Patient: sex M, age 46
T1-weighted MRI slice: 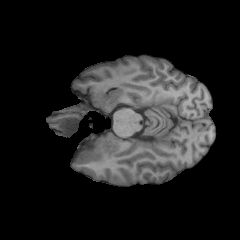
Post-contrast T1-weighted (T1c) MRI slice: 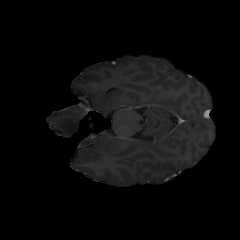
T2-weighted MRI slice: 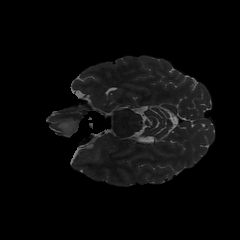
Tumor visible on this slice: yes
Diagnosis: Astrocytoma, IDH-mutant
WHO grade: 2